Interaction volume radius: 5 \u00c5
Interaction volume height: 20 \u00c5
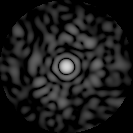
Disorder parameter: 0.7921